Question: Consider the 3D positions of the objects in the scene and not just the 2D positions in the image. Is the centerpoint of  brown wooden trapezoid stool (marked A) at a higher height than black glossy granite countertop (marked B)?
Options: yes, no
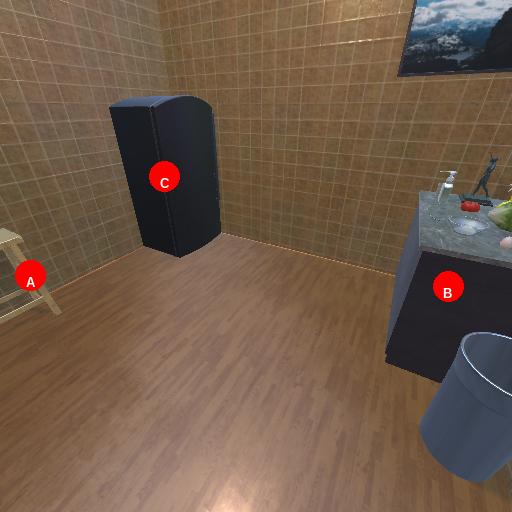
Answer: yes